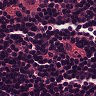
Metastatic tissue present: no